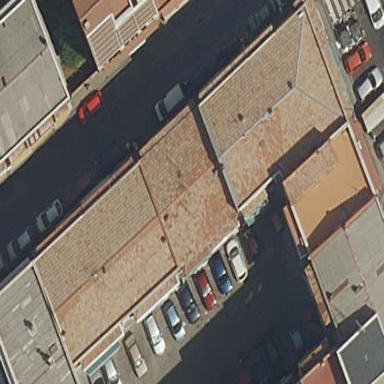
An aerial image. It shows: Image showing building with apartments.